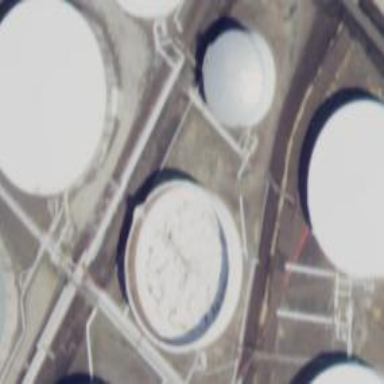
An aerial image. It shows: Storage tank building.